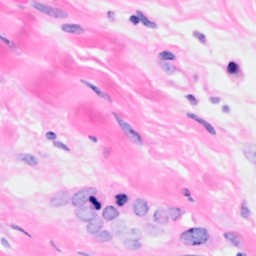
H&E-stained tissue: Breast